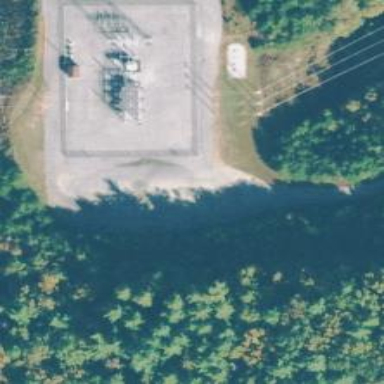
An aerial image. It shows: Distribution power substation secured by fence.